Question: I am using Windows XE2, the 'TVirtualStringTree', and a 'TComboBox' as an in-placed editor.
When I place a 'TComboBox' directly on the form, at run-time I can drop down the list and the mouse wheel scrolls the items in the list up and down (as desired). However, when the 'TComboBox' is created at run-time by 'TVirtualStringTree' as an in-place editor, even though the newly created combo box has focus, the mouse wheel's 'WM_MOUSEWHEEL' message is sent to the tree control and not the combo box.
This is evident because the items in the combo box drop-down list do not scroll. Instead, the tree control behind the combo box scrolls. The fixed portion of the combo box moves with the tree, but the drop-down list becomes disconnected from the fixed portion of the combo box and does not move (as depicted).

In both cases the 'TComboBox.Style' is set to 'csDropDownList'. When the combo box is created as the tree's in-place editor, it is done this way:
'''
FCBox := TComboBox.Create(TreeControl);
FCBox.Visible := False;
FCBox.Parent := TreeControl;
// ... add items to combo box ...
FCBox.Visible := True;
FCBox.SetFocus;
FCBox.DroppedDown := True;
'''
It doesn't matter where the mouse is hovering. It can be directly over the items in the combo box drop-down list and the tree control in the background is still the one that scrolls. The only way to scroll the items in the combo box is to use its scroll bar.
What would cause the parent of the focused control to receive the mouse wheel messages instead of the control itself (in this case, the 'TComboBox')?
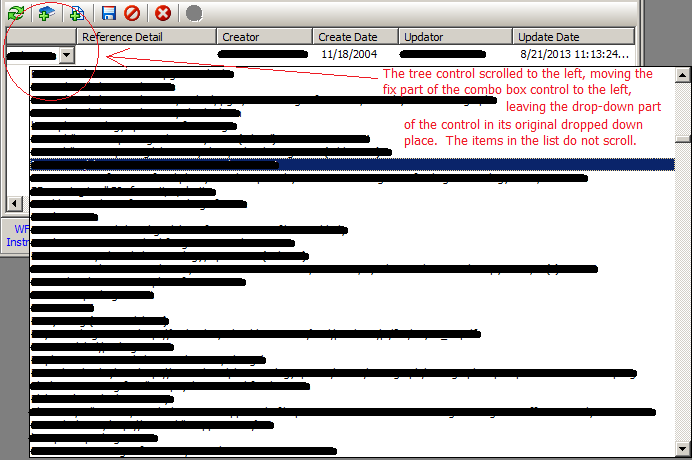
Answer: 'VirtualTrees.pas' includes the following declaration in the 'TBaseVirtualTree' class:
'''
private
procedure CMMouseWheel(var Message: TCMMouseWheel); message CM_MOUSEWHEEL;
'''
The component author captured the mouse wheel messages so he could first scroll vertically and then horizontally. The custom code is the reason that the mouse wheel messages are being sent to the 'TVirtualStringTree' instead of the 'TComboBox'. I commented out his code and the 'TComboBox' drop-down list scrolled as expected.
Since I really don't want to remove the 'TBaseVirtualTree' code, I created my own 'TMyComboBox' with the following code to use as the in-place editor. Now scrolling works correctly in both the drop-down list and in the tree control.
'''
interface
type
TMyCombBox = class(TComboBox)
private
procedure CMMouseWheel(var Message: TCMMouseWheel); message CM_MOUSEWHEEL;
end;
implementation
procedure TMyComboBox.CMMouseWheel(var Message: TCMMouseWheel);
begin
if DoMouseWheel([], Message.WheelDelta, SmallPointToPoint(Message.Pos)) then
Message.Result := 1;
end;
'''
This captures the 'CM_MOUSEWHEEL' message before it is passed to the tree control and hands it to the 'TControl.DoMouseWheel()' method to process.